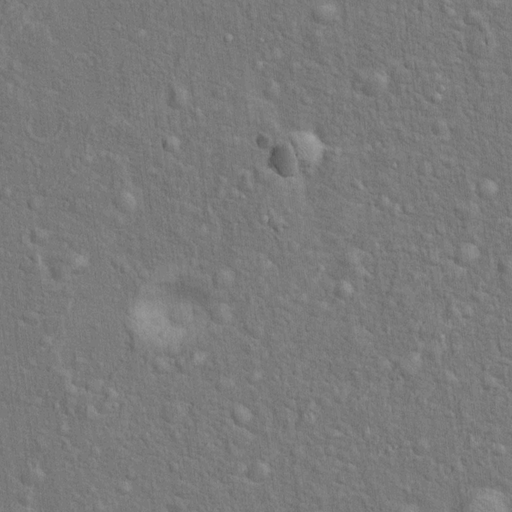
Objects detected: cone